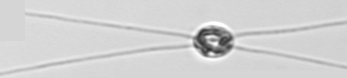
Label: Chaetoceros_danicus